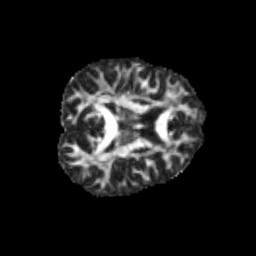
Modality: FA
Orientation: axial
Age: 11
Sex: male
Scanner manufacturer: siemens
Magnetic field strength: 3 T
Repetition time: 3.8 s
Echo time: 0.07 s